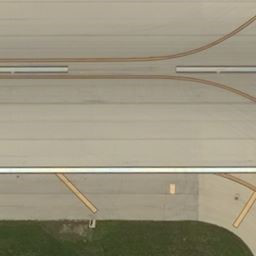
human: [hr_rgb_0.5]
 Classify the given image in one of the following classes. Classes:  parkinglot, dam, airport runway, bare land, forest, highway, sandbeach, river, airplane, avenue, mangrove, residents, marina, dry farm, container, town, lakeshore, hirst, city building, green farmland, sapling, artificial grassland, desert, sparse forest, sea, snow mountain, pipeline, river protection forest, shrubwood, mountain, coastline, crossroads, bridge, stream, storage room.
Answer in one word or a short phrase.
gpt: airport runway